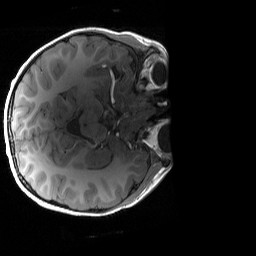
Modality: T1w
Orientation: axial
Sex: male
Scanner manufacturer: siemens
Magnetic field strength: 3 T
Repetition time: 1.9 s
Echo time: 0.00243 s